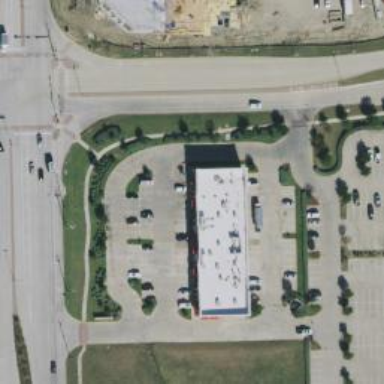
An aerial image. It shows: Convenience shop.